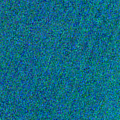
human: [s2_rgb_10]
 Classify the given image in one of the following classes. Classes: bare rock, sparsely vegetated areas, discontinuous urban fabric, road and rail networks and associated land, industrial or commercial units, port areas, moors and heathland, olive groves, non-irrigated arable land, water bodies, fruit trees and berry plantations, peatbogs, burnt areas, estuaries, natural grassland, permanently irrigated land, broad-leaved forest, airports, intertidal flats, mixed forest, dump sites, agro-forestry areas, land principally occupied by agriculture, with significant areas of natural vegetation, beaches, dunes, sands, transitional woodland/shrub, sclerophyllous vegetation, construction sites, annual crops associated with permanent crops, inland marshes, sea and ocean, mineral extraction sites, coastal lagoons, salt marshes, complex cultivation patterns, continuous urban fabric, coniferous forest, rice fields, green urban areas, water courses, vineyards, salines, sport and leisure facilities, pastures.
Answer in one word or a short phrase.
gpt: sea and ocean